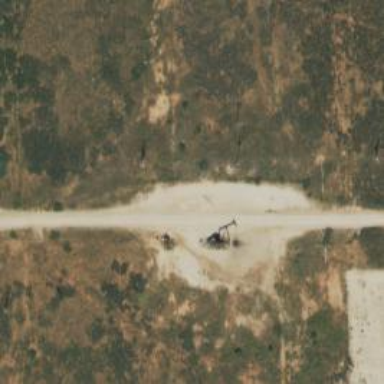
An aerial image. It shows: Petroleum well that is man-made.